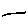
Label: line